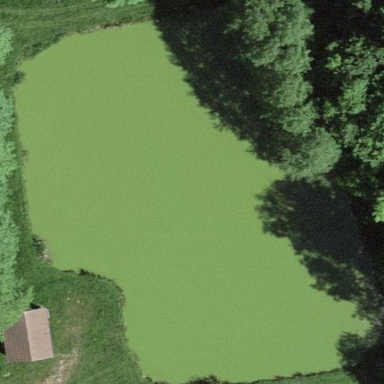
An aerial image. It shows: Pond with natural water.